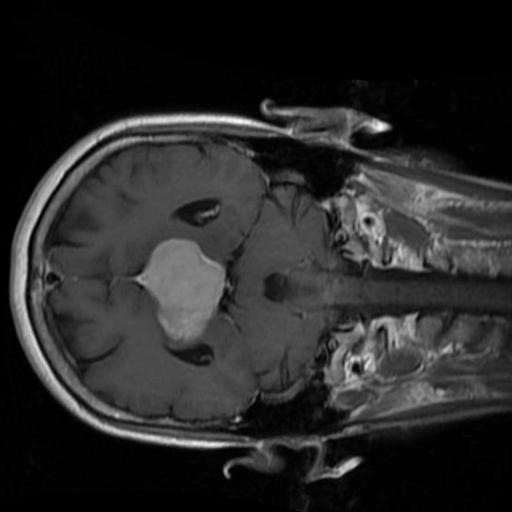
Label: brain_menin